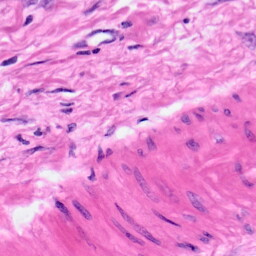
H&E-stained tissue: Pancreatic